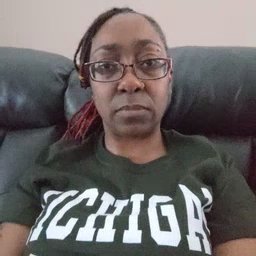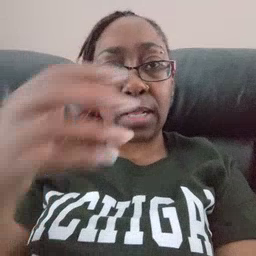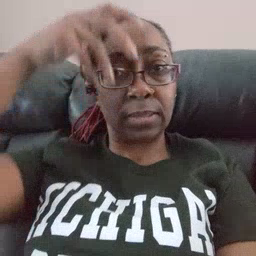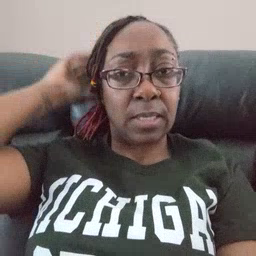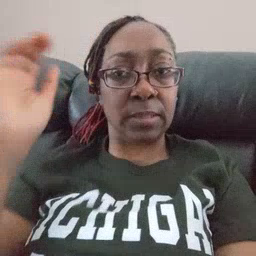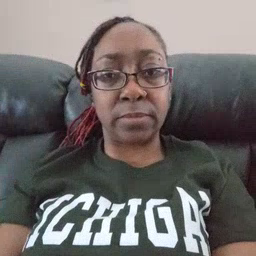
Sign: lion